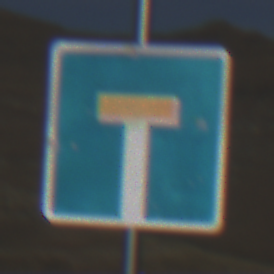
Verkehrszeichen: Sackgasse
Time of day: MorningAfternoon
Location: Outdoor (Nature)
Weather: PartlyCloudy
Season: NotSpecified
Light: Natural